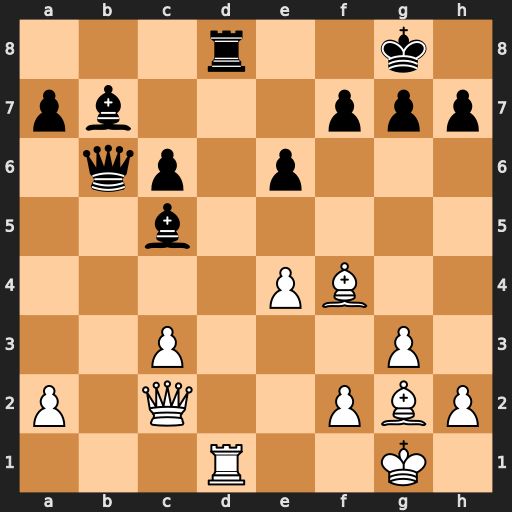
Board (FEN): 3r2k1/pb3ppp/1qp1p3/2b5/4PB2/2P3P1/P1Q2PBP/3R2K1
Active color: w
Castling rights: -
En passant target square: -
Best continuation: Rb1 Bxf2+ Kh1